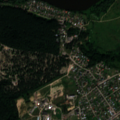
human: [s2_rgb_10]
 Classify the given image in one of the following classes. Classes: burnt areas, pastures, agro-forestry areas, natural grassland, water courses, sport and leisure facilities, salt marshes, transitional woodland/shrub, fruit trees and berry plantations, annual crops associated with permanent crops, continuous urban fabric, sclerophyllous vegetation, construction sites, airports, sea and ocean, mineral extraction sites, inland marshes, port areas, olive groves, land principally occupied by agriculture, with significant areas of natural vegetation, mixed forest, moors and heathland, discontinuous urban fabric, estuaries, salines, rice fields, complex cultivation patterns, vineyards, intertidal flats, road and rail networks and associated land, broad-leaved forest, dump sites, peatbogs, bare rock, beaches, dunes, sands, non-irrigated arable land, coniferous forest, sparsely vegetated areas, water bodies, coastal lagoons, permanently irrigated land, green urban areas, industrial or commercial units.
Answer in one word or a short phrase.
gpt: discontinuous urban fabric, industrial or commercial units, pastures, complex cultivation patterns, coniferous forest, mixed forest, water courses